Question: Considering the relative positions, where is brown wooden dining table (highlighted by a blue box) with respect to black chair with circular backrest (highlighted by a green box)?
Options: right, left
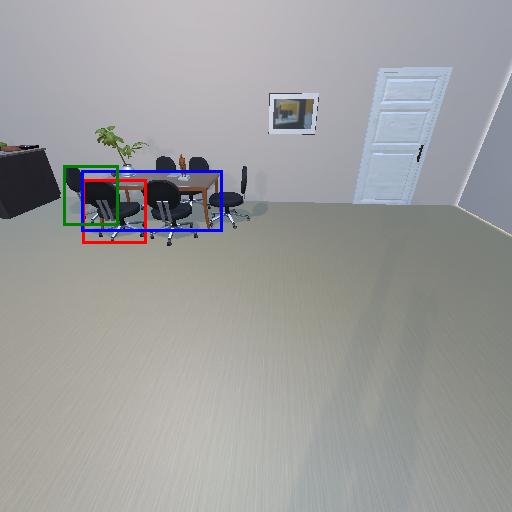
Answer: right